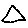
Label: triangle